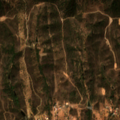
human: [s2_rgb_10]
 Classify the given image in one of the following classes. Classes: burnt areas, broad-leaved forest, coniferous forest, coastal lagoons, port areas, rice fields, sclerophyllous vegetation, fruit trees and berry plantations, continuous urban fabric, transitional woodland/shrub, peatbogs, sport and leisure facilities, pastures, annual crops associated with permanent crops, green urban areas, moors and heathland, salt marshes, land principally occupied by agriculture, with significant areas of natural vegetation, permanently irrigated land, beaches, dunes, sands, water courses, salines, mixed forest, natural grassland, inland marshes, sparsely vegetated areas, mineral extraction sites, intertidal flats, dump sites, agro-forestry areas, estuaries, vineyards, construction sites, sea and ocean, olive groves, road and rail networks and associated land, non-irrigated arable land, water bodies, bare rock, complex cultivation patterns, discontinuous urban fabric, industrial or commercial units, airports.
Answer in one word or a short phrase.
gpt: complex cultivation patterns, land principally occupied by agriculture, with significant areas of natural vegetation, broad-leaved forest, sclerophyllous vegetation